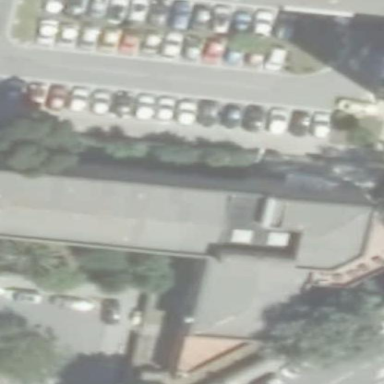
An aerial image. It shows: Part of building.